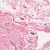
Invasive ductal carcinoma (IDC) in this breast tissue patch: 0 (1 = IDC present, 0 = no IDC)